CT reconstruction: convct
Segmentation target: spine
Patient: F, age 51
ISS stage: Stage 1
Metal implant: no
Axial slice:
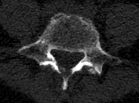
Sagittal slice:
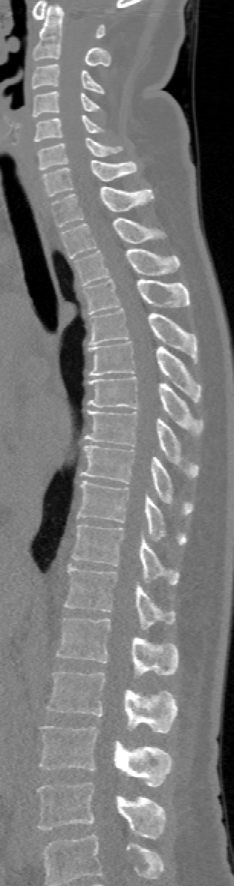